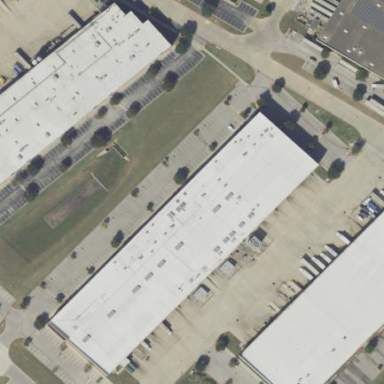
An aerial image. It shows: Warehouse building.